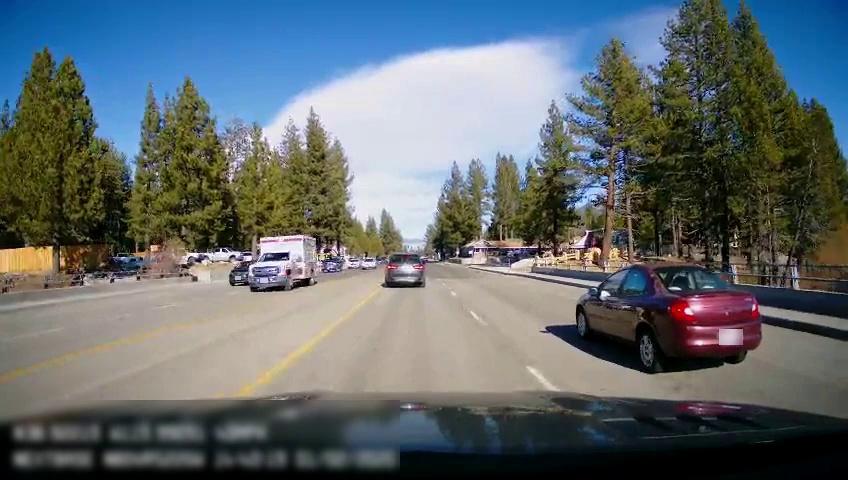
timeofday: Day
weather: Sunny
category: Drivable Space
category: Vehicles | Car
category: Vehicles | SUV
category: Vehicles | Truck
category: Vehicles | Car
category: Vehicles | Truck
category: Vehicles | SUV
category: Vehicles | Car
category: Vehicles | SUV
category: Vehicles | Truck
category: Lanes | Opposite Lane
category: Lanes | Current Lane
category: Lanes | Current Lane